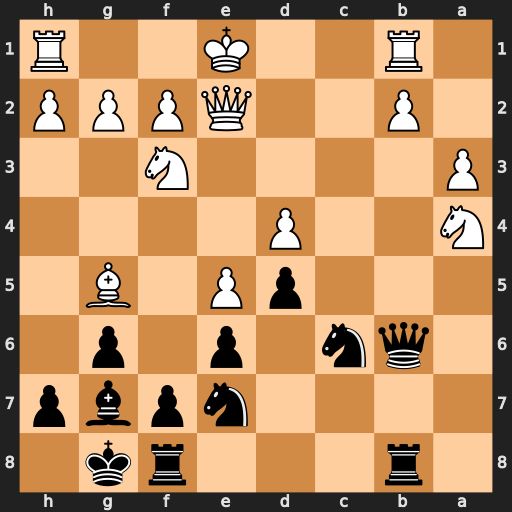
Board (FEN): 1r3rk1/4npbp/1qn1p1p1/3pP1B1/N2P4/P4N2/1P2QPPP/1R2K2R
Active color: b
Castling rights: K
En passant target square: -
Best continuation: Qa5+ b4 Qxa4